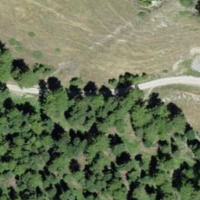
EUNIS habitat code: 26
Species observed at this site:
Rubus saxatilis